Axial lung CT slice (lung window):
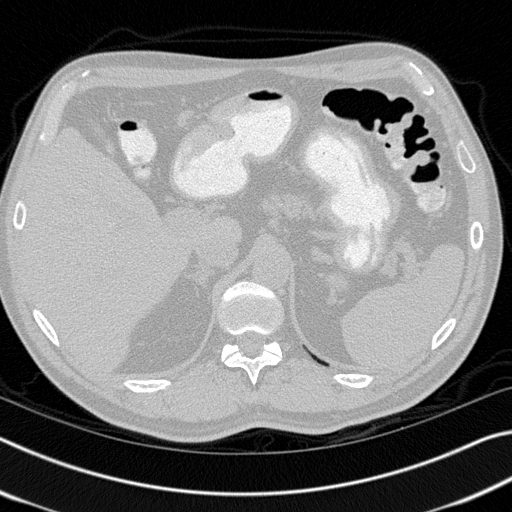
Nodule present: no